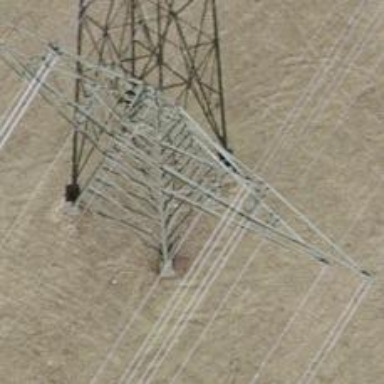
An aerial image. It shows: Towering power structure.